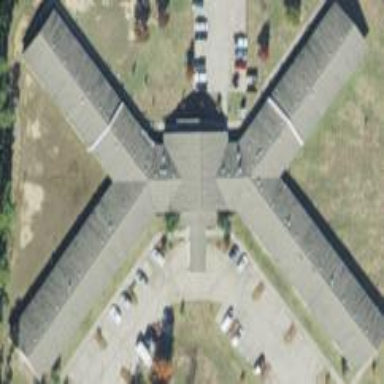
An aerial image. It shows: Nursing home building.